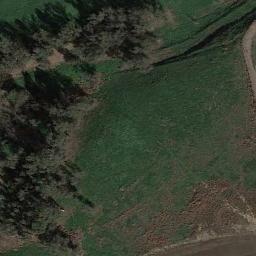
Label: meadow